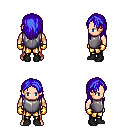
a pixel art fantasy rpg character, male body template, human, light skin, steel chest armor, gold greaves, blue long hairstyle, gold gloves, black shoes, four views (front, back, left, right), 2x2 character sprite sheet, small pixel art, hard edges, no anti-aliasing